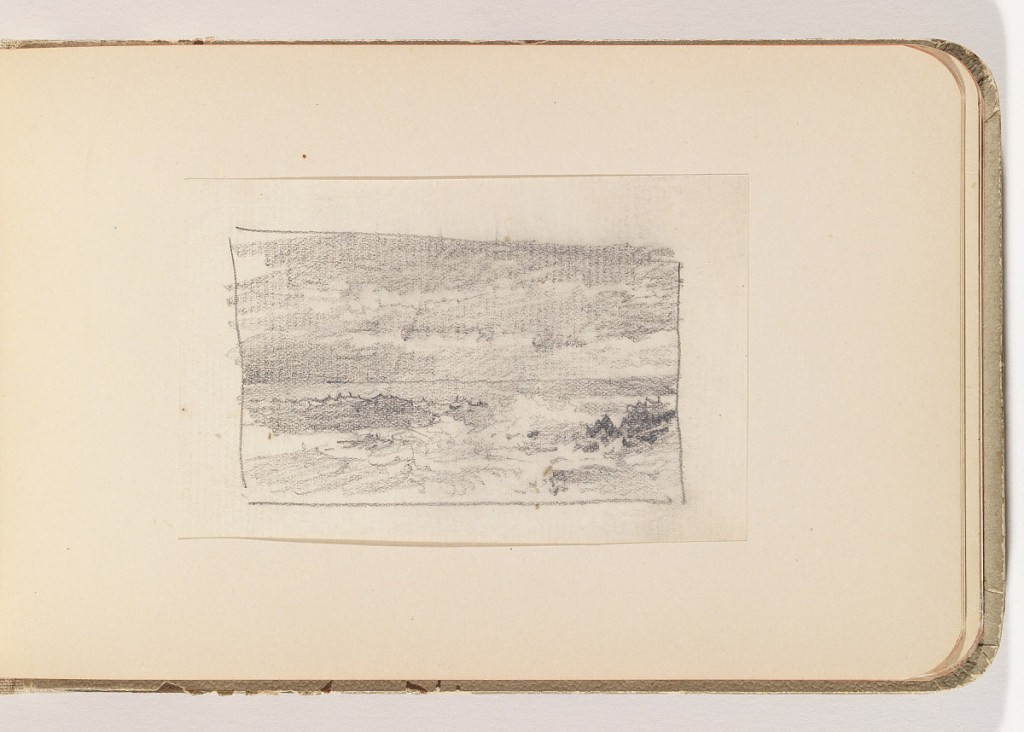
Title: Cloudy Sky and Ocean
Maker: William Trost Richards, American, 1833–1905
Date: late 19th century
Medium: Graphite on white laid paper, lined
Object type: Album page
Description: Quick sketch of sunlight breaking through clouds on ocean.